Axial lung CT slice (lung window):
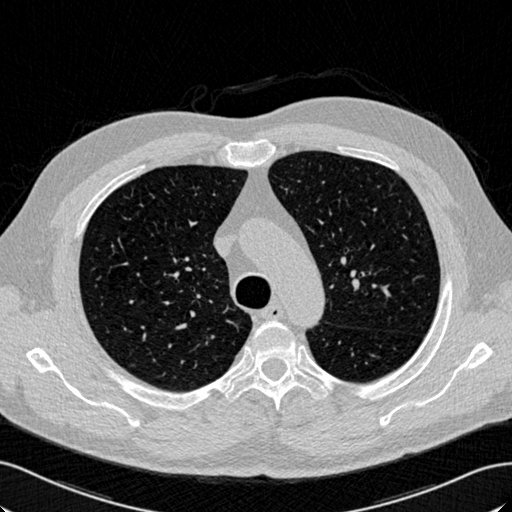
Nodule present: no